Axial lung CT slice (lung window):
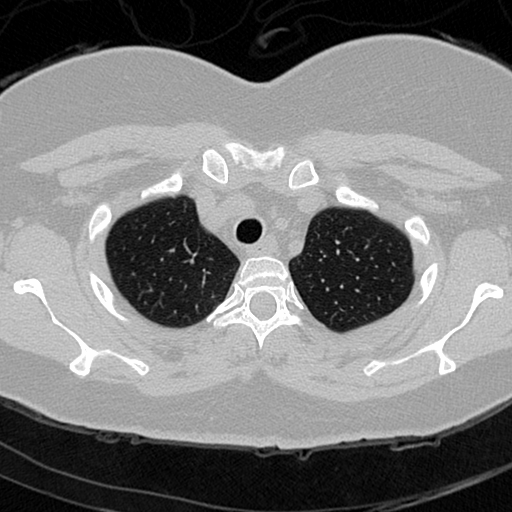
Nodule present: no